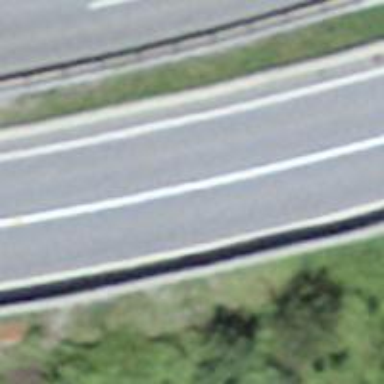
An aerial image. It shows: Asphalt road classified as primary highway.